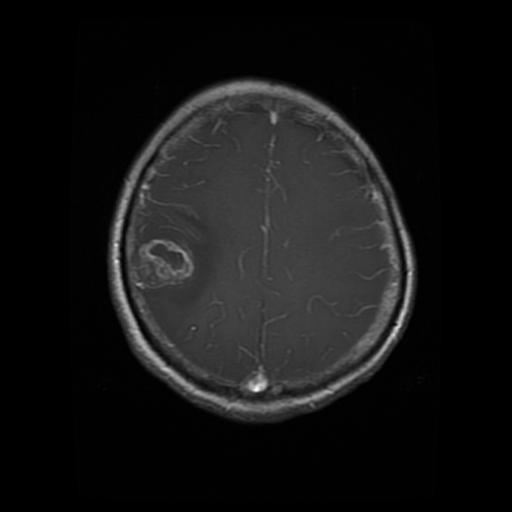
Label: glioma